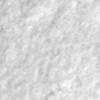
Label: no_change